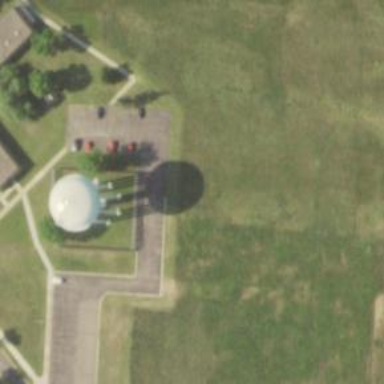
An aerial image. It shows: Water tower that is man-made.